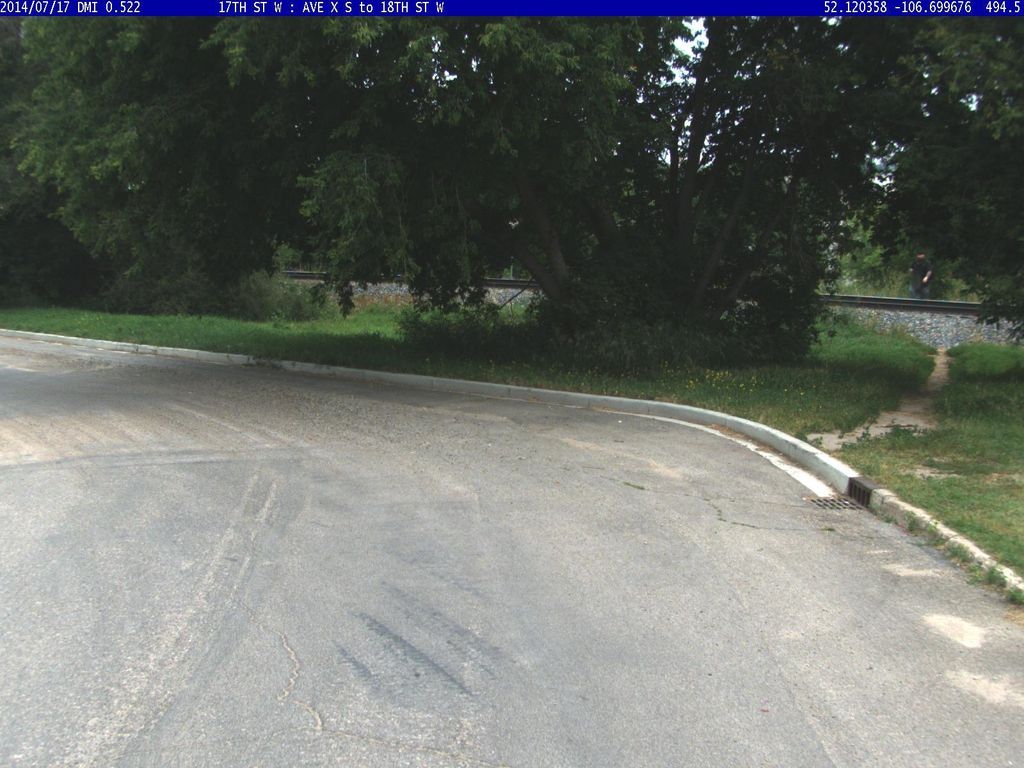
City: saskatoon